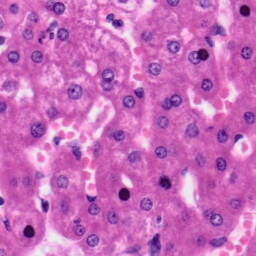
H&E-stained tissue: Liver